Interaction volume radius: 10 \u00c5
Interaction volume height: 30 \u00c5
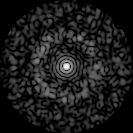
Disorder parameter: 0.8382